Question: Here's the layout:

It is essentially a two column fluid-fluid layout, with the first column's specs being:
'''
width: 30%;
min-width: 200px;
max-width: 300px;
'''
Height of the columns should be in-sync, but not a constant value.
For the record, I tried using table and table-cell displays, but Firefox, Safari, and Chrome ignore max-width for the table-cell, so that solution does not work.
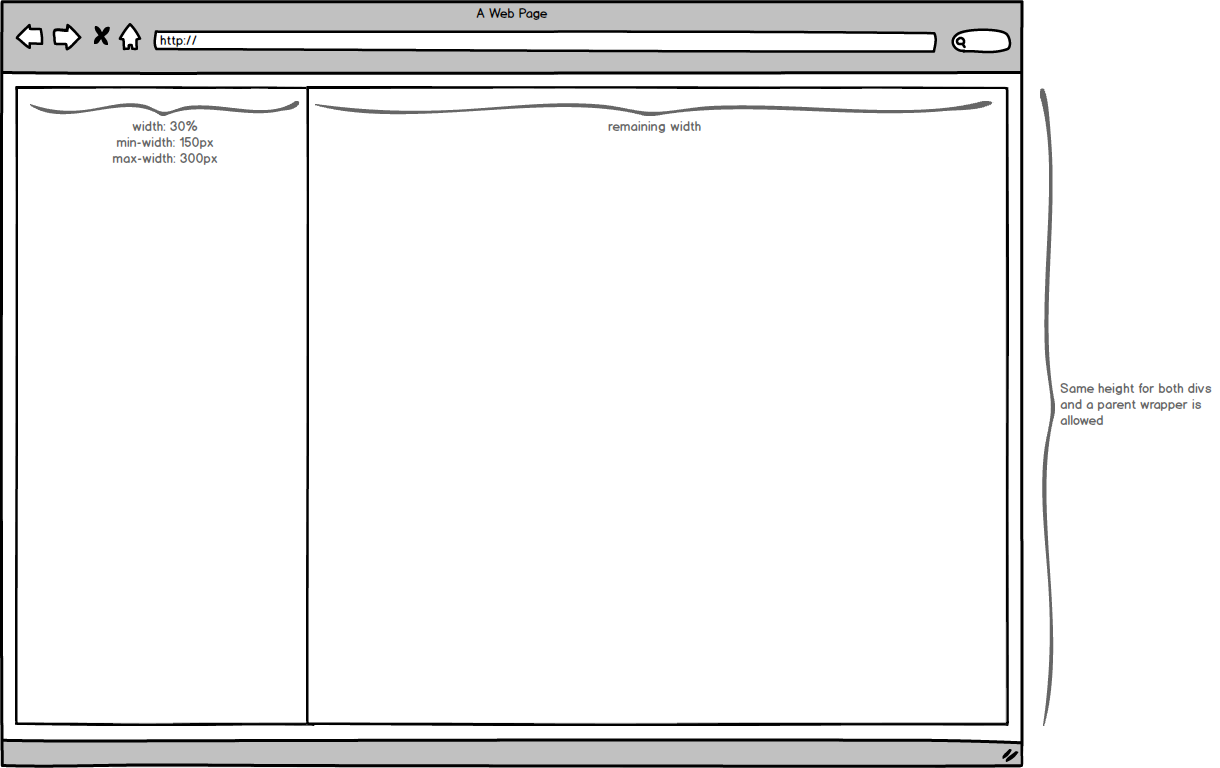
Answer: Below is a solution I worked out. See it live <URL>.
Because you want to use both pixel values percentages you inherently limit the percentages to work within the scope you define with pixel values. For example, this means that when the left column is its smallest (200px), that equates to 30% and forces the remaining 70% to be 466px. This is just a limitation of using both pixel values and percentages... but it's the best I've got without using Javascript.
Hope this helps!
'''
<head>
<title>twoColumn</title>
<style type="text/css">
body {
margin: 0;
padding: 0;
overflow: hidden;
}
div.wrap {
background-color: yellow; /* for illustration's sake */
margin: 0 auto; /* to center it all, for illustration's sake */
min-width: 700px;
max-width: 1000px;
overflow: hidden; /* to hide the overrun from the 3000px of faux-column padding*/
}
div.column1 {
background-color: blue; /* for illustration's sake */
width: 30%;
max-width: 300px;
min-width: 200px;
float: left;
margin: 0 -30% -3000px 0; /* to offset the faux-column padding */
padding-bottom: 3000px; /* to create a faux-column appearance after the left column's content */
}
div.column2 {
float: right;
width: 70%;
}
.clear {
clear: both;
}
</style>
</head>
<body>
<div class="wrap">
<div class="column1">
column1<br />
column1<br />
column1<br />
column1<br />
column1<br />
column1<br />
column1<br />
column1<br />
column1<br />
column1<br />
column1<br />
column1<br />
column1<br />
column1<br />
column1<br />
column1
</div> <!-- end .column1 -->
<div class="column2">
column2 column2 column2 column2 column2 column2 column2 column2 column2 column2 column2 column2 column2 column2 column2 column2 column2 column2 column2 column2 column2 column2 column2 column2 column2 column2 column2 column2 column2 column2 column2 column2 column2 column2 column2 column2 column2 column2 column2 column2 column2 column2 column2 column2 column2 column2 column2 column2 column2 column2 column2 column2 column2 column2 column2 column2 column2 column2 column2 column2 column2 column2 column2 column2 column2 column2 column2 column2 column2 column2 column2 column2 column2 column2 column2 column2 column2 column2 column2 column2 column2 column2 column2 column2 column2 column2 column2 column2 column2 column2 column2 column2 column2 column2 column2 column2 column2 column2 column2 column2 column2 column2 column2 column2 column2 column2 column2 column2 column2 column2 column2 column2 column2 column2 column2 column2 column2 column2 column2 column2 column2 column2 column2 column2 column2 column2 column2 column2 column2 column2 column2 column2 column2 column2 column2 column2 column2 column2 column2 column2 column2 column2 colunn2
</div> <!-- end column 2 -->
<div class="clear"></div>
</div> <!-- end .wrap -->
</body>
'''